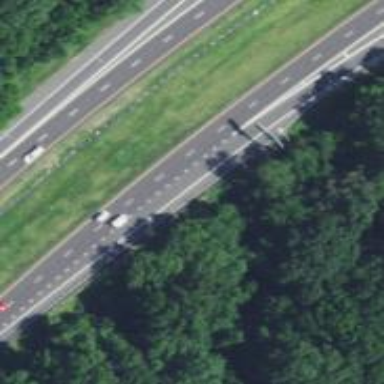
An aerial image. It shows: Motorway junction.